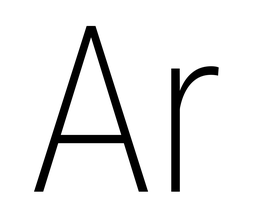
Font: Roboto_Condensed_ExtraLight